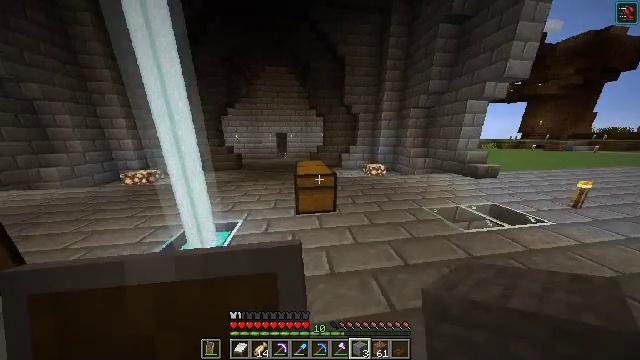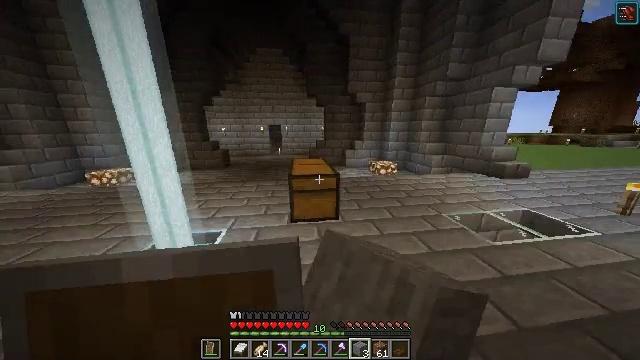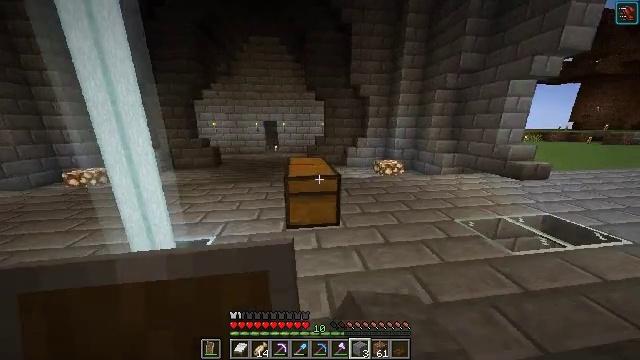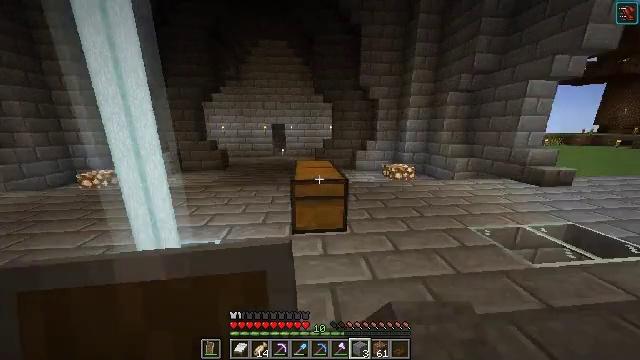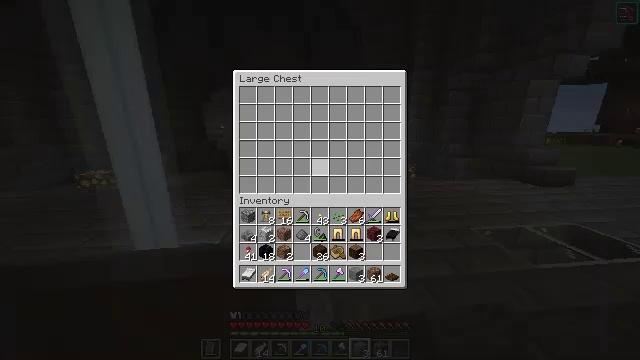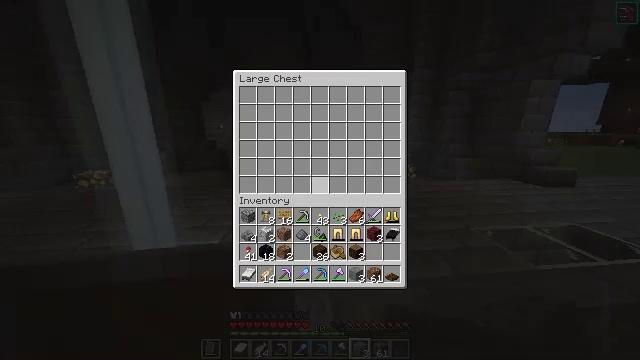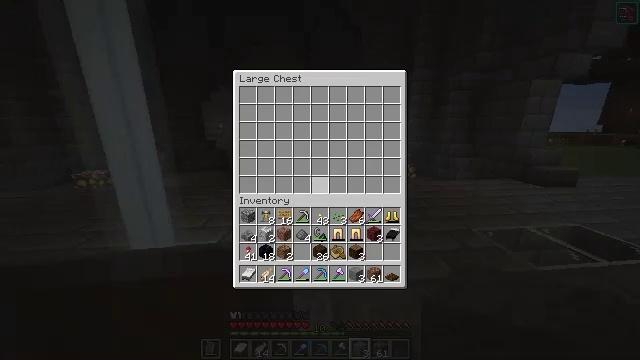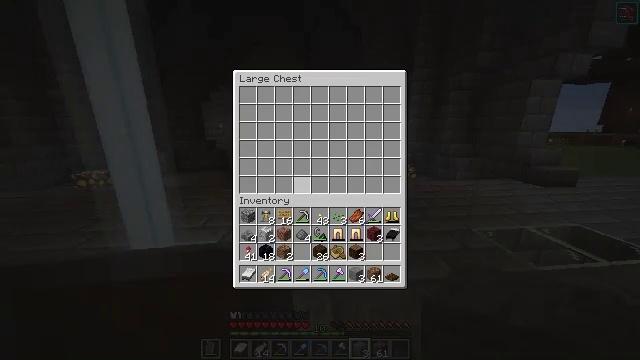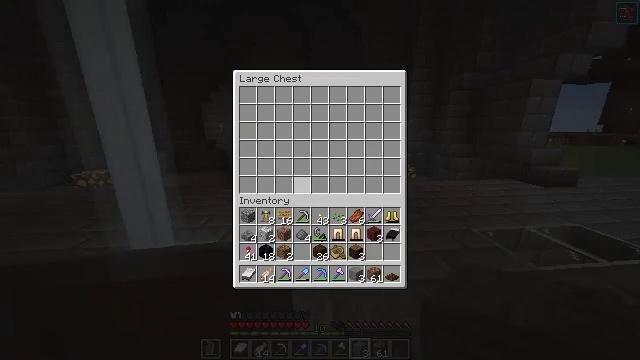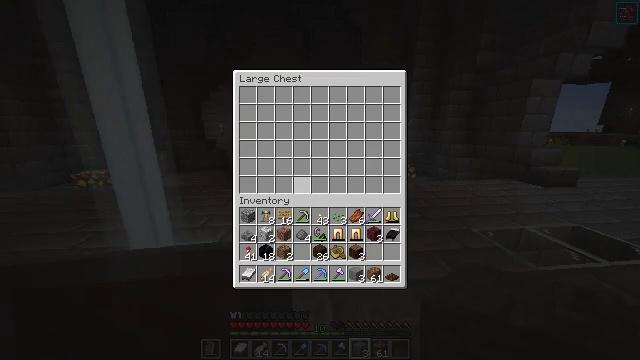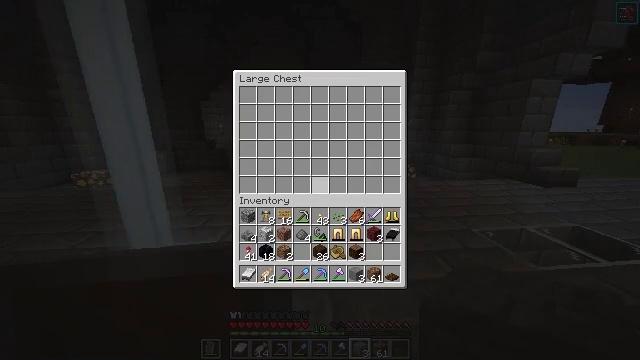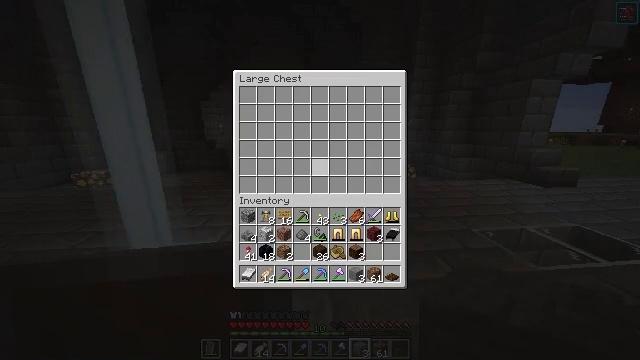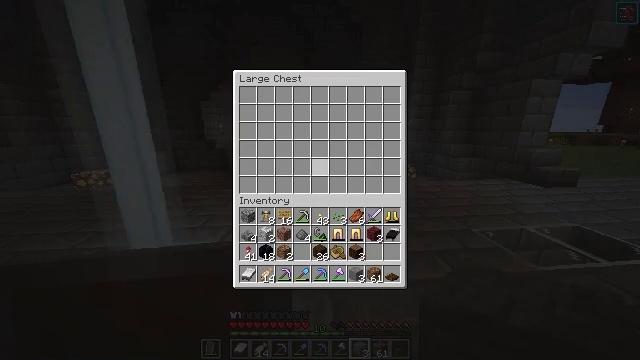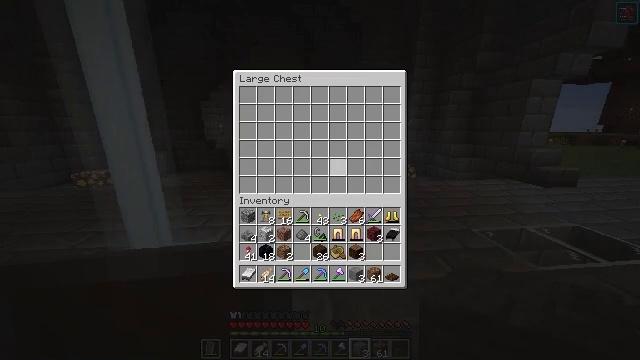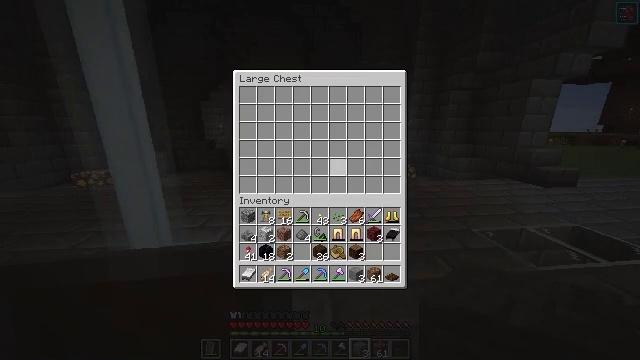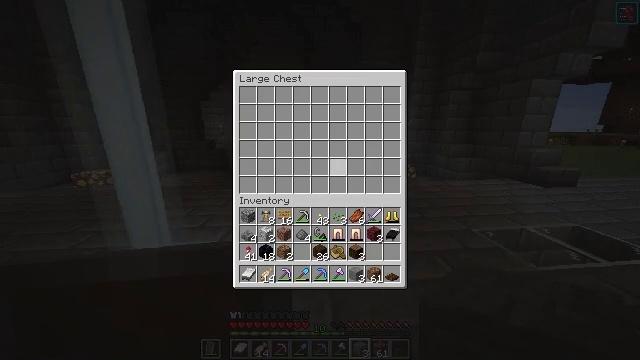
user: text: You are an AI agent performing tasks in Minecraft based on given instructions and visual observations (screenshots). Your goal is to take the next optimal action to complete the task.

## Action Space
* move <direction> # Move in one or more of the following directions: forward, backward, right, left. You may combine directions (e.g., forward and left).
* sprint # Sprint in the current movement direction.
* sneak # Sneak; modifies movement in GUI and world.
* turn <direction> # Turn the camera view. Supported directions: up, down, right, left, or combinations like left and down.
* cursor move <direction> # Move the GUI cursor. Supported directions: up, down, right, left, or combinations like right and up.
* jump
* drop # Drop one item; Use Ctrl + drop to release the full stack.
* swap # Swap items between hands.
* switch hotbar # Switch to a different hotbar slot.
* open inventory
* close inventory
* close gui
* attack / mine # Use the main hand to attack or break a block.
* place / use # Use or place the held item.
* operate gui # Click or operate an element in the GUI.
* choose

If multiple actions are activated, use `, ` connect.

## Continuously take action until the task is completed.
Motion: motion action
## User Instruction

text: Drop golden leggings.
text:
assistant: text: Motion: no_op
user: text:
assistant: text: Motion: no_op
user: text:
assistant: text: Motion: turn left and up
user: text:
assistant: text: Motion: cursor move up
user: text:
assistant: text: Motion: cursor move down
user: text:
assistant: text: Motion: no_op
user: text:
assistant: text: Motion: no_op
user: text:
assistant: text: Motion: no_op
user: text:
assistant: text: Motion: no_op
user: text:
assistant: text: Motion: no_op
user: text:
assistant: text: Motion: no_op
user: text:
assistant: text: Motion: cursor move right and up
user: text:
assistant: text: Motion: cursor move right
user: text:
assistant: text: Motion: no_op
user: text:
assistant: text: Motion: cursor move down
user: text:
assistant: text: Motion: cursor move right and down
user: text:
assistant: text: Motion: no_op
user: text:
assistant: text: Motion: no_op
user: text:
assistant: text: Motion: cursor move up
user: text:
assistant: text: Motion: cursor move right
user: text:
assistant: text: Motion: cursor move left
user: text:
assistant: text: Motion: cursor move right and down
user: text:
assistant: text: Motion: no_op
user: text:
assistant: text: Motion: no_op
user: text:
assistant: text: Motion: no_op
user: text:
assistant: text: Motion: no_op
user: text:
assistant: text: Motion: sneak, cursor move down
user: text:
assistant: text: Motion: sneak
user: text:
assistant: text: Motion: sneak
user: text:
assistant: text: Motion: sneak, choose